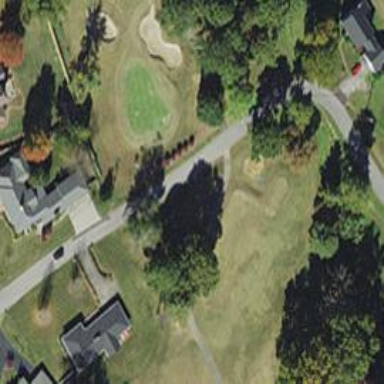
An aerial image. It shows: Path designated for golf carts.